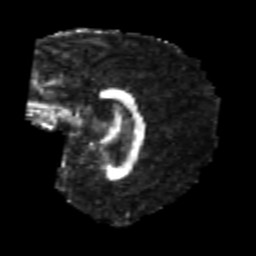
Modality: FA
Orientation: sagittal
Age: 24
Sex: male
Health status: healthy
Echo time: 0.074 s